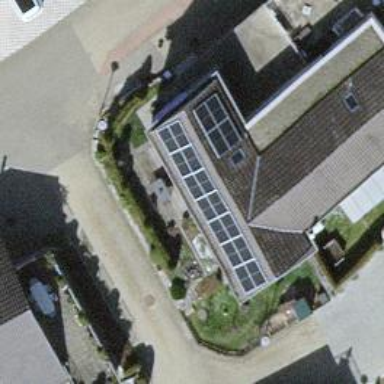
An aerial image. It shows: Solar power generator with photovoltaic panels.